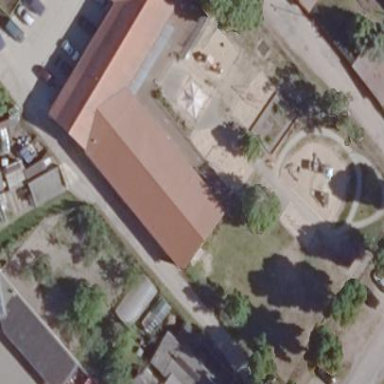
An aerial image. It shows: Kindergarten.